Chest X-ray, PA view. Patient: 60 years old, sex M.
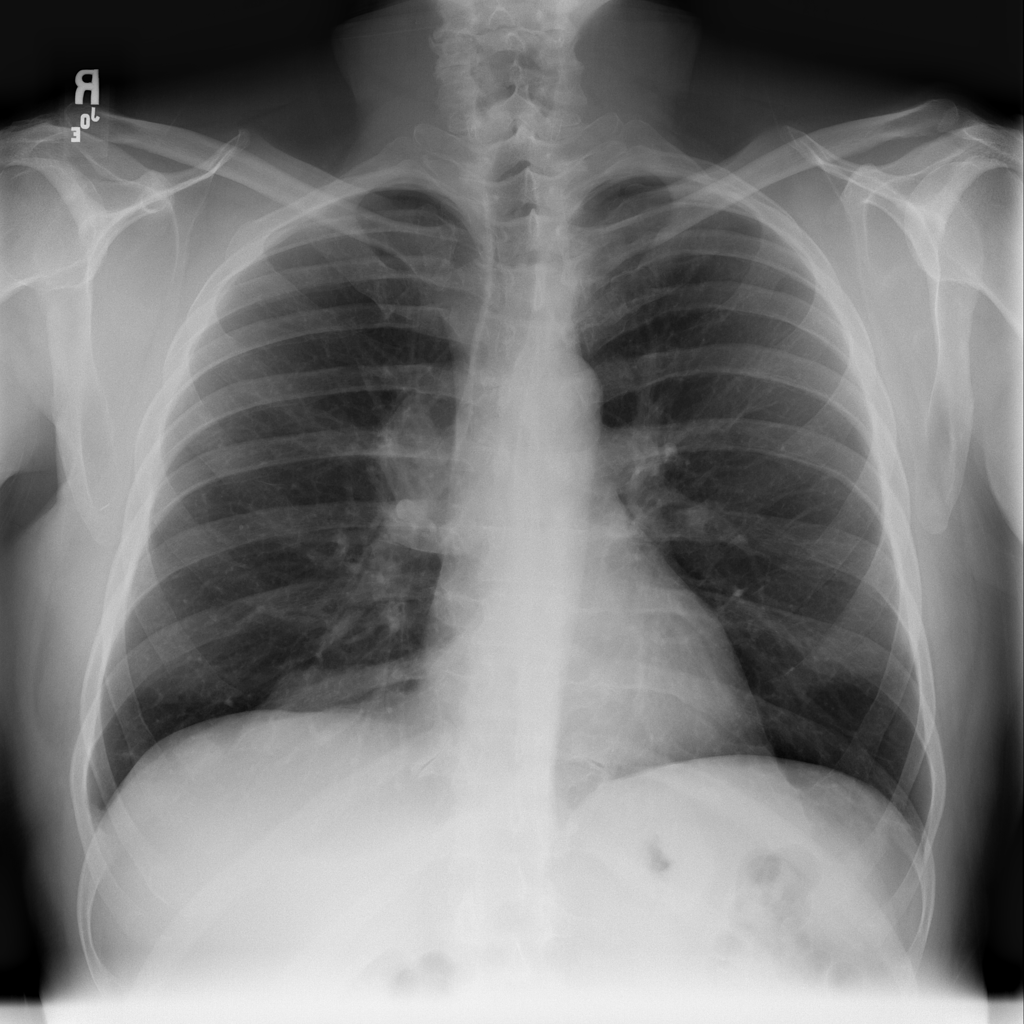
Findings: No Finding